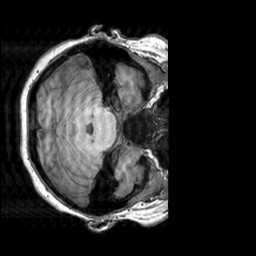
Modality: T1w
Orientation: axial
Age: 31
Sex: female
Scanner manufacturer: siemens
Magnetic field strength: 3 T
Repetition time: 2.3 s
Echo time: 0.00303 s